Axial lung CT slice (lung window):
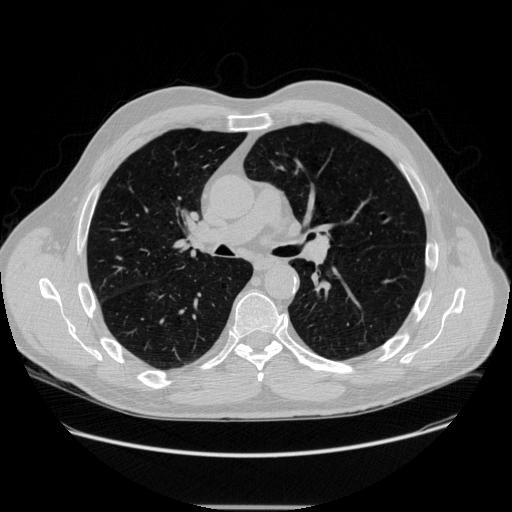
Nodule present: no